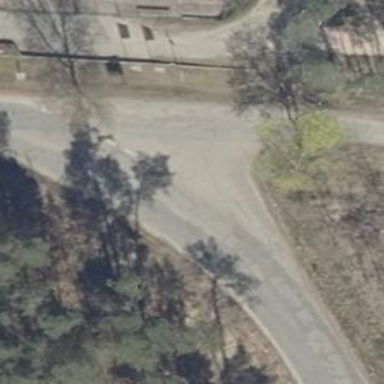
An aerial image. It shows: Service road.